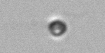
Label: nanoplankton_mix